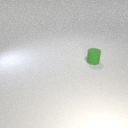
small green rubber cylinder